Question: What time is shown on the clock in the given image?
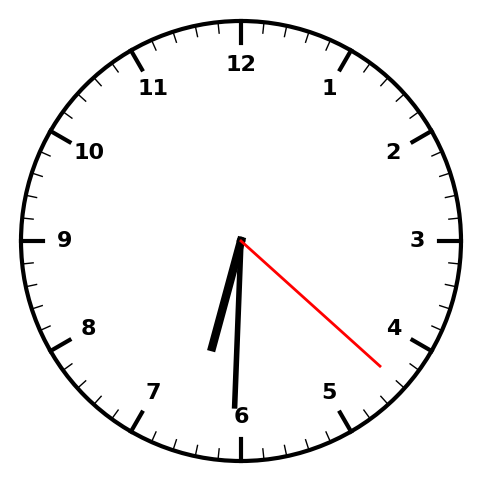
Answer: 06:30:22